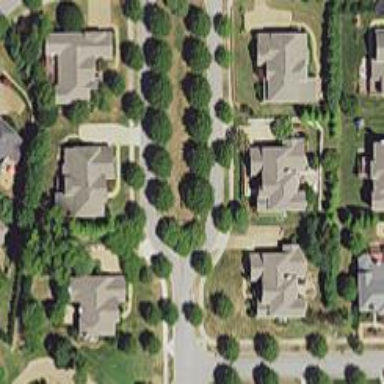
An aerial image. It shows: Residential road.